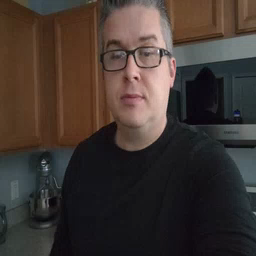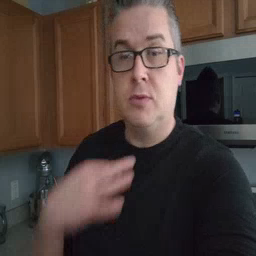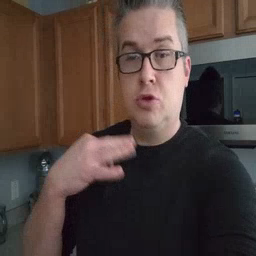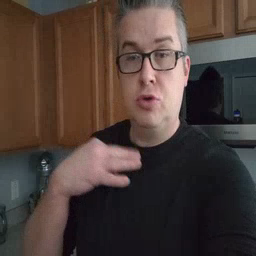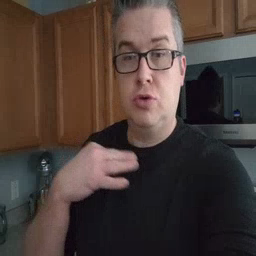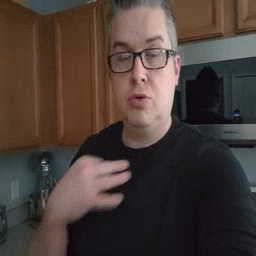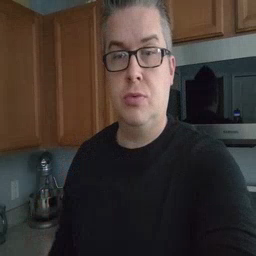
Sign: shirt